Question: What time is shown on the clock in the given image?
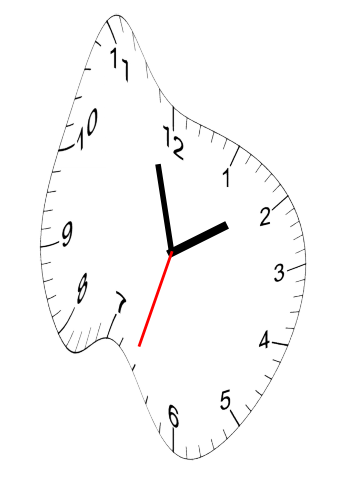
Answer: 01:57:33